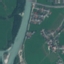
Land use / land cover: River